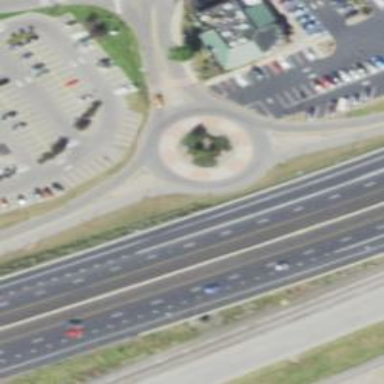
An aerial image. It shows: Secondary road leading to roundabout.